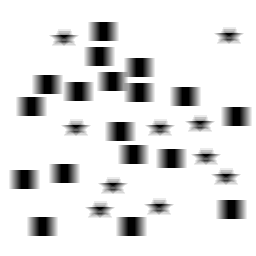
Squares: 18
Triangles: 0
Stars: 10
Total shapes: 28